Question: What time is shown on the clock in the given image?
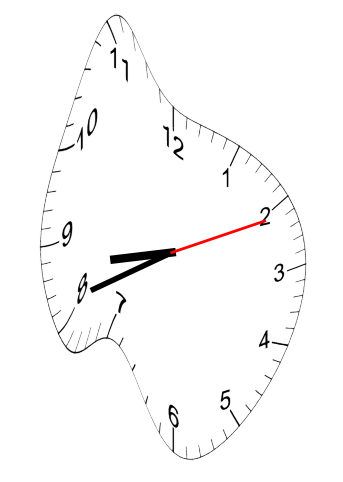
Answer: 08:41:11